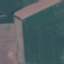
Label: AnnualCrop